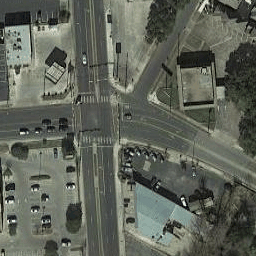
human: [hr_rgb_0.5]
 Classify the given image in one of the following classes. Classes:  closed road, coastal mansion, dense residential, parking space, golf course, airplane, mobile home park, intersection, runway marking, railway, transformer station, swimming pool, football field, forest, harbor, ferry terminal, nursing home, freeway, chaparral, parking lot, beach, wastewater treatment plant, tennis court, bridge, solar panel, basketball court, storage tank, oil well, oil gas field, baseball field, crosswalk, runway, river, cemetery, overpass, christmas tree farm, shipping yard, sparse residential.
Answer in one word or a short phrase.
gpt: intersection